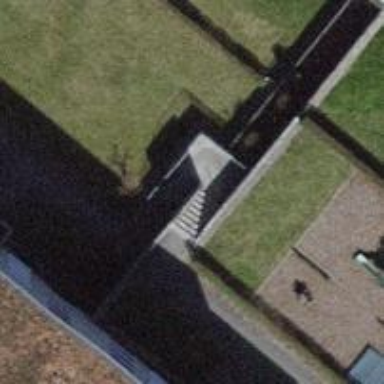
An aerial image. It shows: Road with steps.